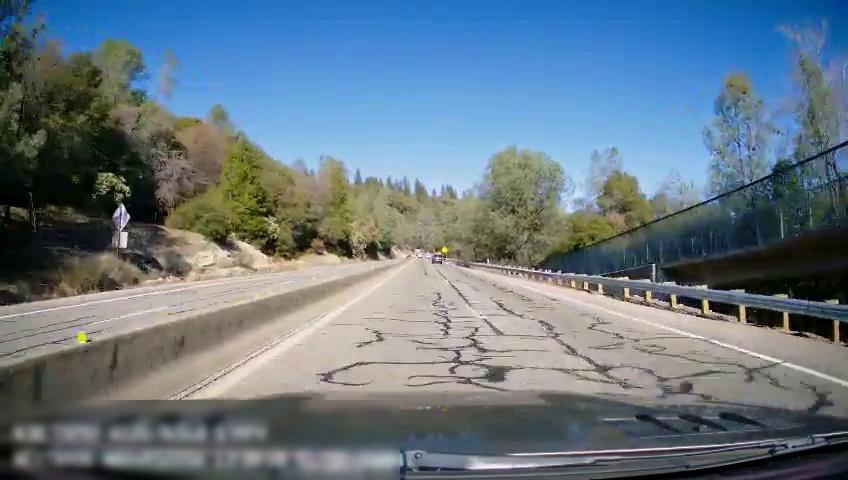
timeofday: Day
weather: Sunny
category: Drivable Space
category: Drivable Space
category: Vehicles | SUV
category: Lanes | Opposite Lane
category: Lanes | Opposite Lane
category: Lanes | Current Lane
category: Lanes | Alternate Lane